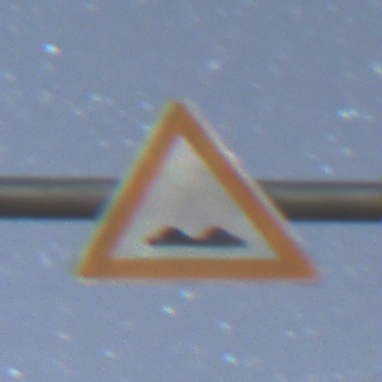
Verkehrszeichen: UnebeneFahrbahn
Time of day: Night
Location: Outdoor (Nature)
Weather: Clear
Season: NotSpecified
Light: Natural